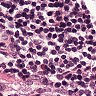
Metastatic tissue present: no